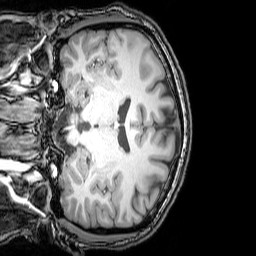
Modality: T1w
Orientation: coronal
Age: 24
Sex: male
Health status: healthy
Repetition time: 0.081 s
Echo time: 0.037 s